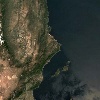
Label: land